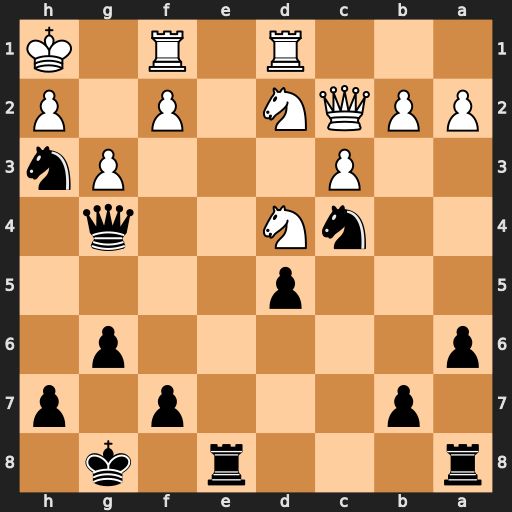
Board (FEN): r3r1k1/1p3p1p/p5p1/3p4/2nN2q1/2P3Pn/PPQN1P1P/3R1R1K
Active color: b
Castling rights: -
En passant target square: -
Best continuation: Nxf2+ Rxf2 Ne3 Rc1 Nxc2